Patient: sex M, age 76
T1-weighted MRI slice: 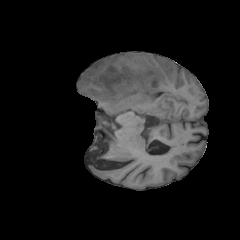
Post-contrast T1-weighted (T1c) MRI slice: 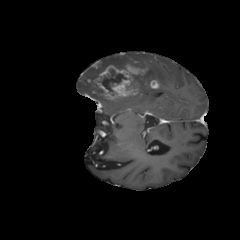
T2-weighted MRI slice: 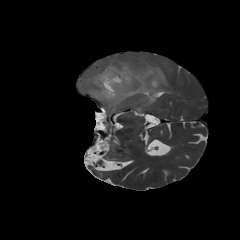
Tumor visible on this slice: yes
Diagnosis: Glioblastoma, IDH-wildtype
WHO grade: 4